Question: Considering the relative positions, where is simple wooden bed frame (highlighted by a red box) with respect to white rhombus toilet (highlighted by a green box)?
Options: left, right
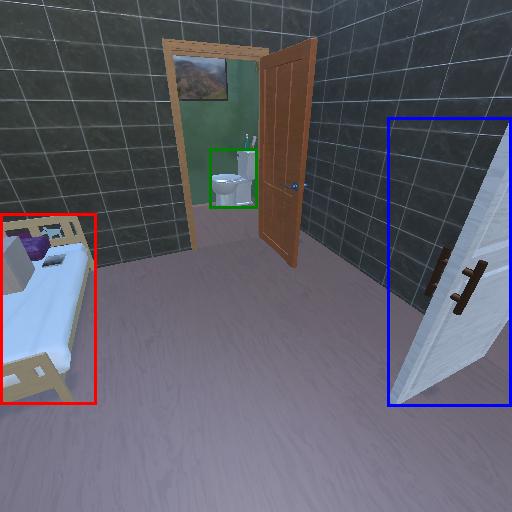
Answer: left